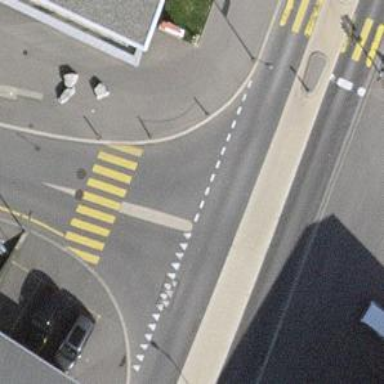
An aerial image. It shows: Kerb serving as barrier.